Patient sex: M
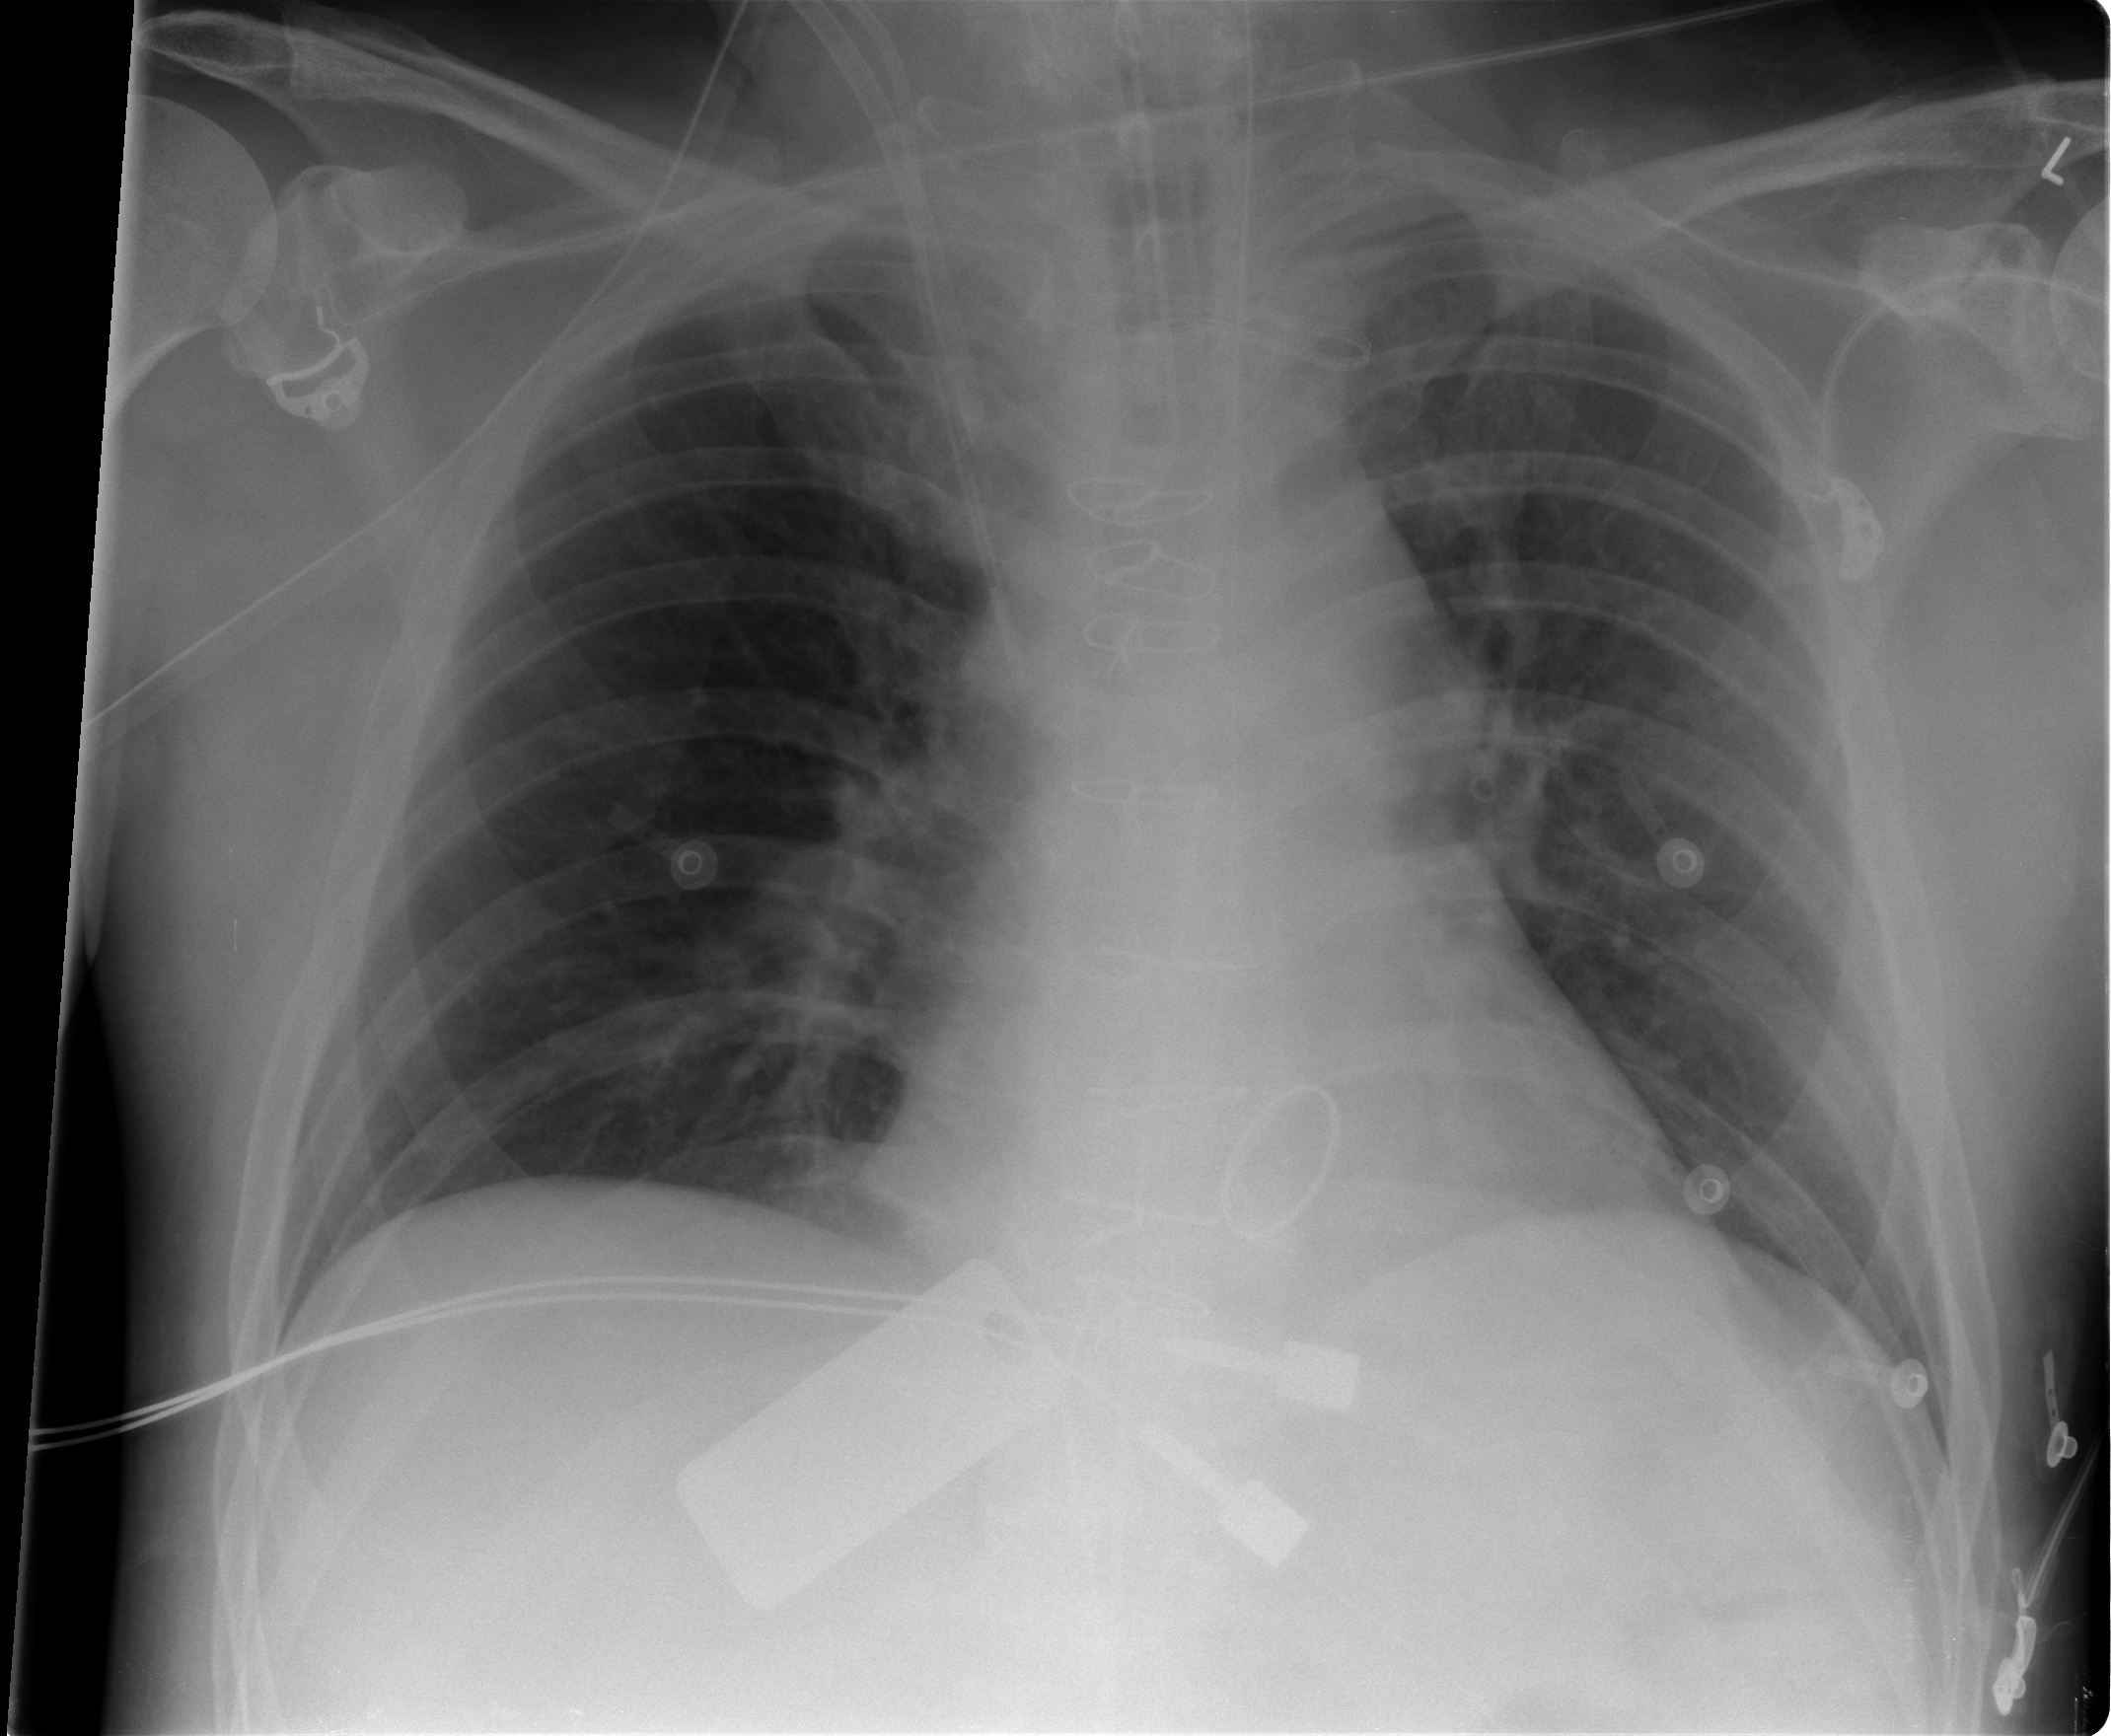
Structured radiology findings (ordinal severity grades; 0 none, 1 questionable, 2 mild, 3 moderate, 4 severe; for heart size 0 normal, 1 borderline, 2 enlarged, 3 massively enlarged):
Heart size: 0
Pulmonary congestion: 1
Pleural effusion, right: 0
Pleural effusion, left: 0
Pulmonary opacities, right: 0
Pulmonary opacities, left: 0
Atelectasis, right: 1
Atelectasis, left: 0